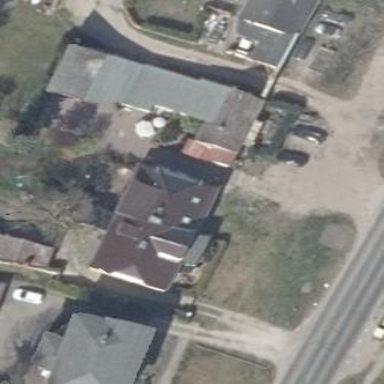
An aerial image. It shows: Building with half-hipped roof.